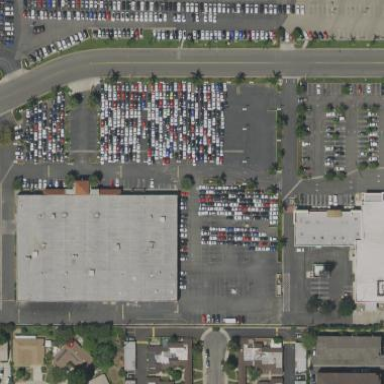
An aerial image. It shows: Commercial building used for cars.